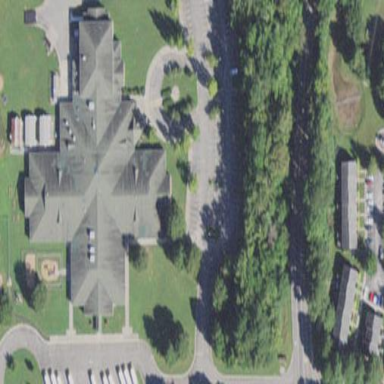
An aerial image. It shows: School building.